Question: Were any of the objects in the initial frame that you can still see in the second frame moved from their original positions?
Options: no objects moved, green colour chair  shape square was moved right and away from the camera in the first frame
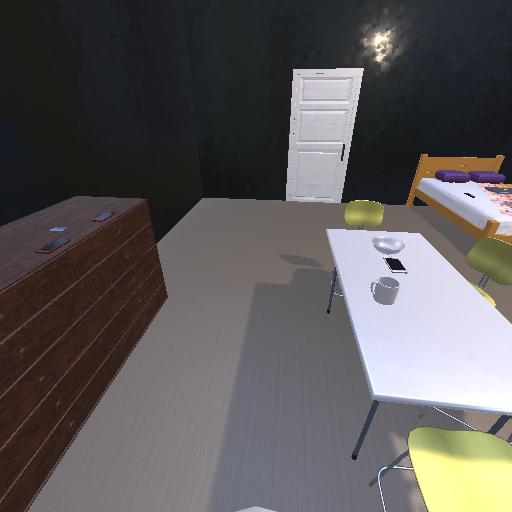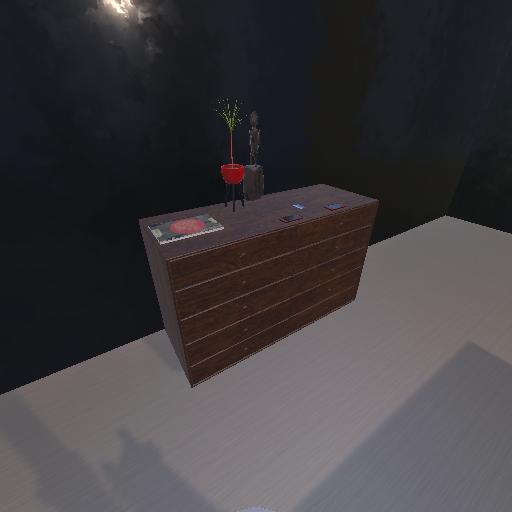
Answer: no objects moved